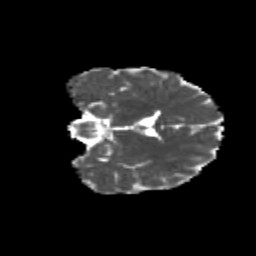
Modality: MD
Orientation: coronal
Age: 10
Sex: female
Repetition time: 9.4 s
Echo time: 0.089 s